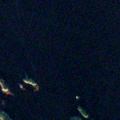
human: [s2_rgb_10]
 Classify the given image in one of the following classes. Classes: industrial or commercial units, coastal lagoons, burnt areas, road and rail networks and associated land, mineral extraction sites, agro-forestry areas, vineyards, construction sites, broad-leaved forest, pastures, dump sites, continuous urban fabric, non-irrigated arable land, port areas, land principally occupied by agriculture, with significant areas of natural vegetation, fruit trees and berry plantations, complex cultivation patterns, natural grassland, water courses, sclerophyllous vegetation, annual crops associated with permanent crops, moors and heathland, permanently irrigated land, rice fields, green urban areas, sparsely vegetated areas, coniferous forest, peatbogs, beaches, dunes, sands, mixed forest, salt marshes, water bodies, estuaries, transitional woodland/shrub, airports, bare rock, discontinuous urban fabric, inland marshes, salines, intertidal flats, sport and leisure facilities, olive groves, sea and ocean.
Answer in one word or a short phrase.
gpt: water bodies